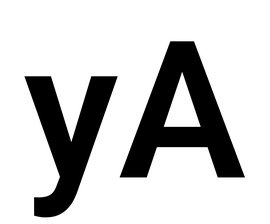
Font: Roboto_SemiBold